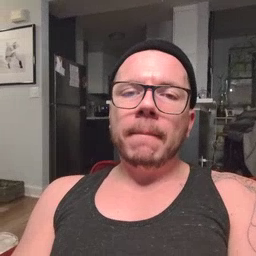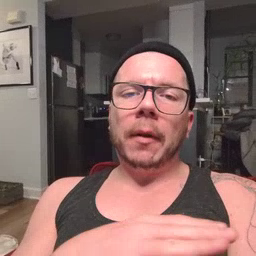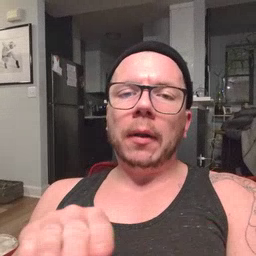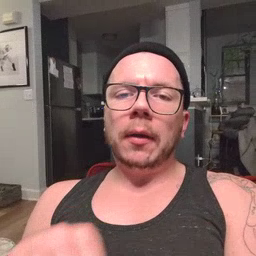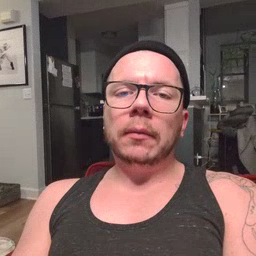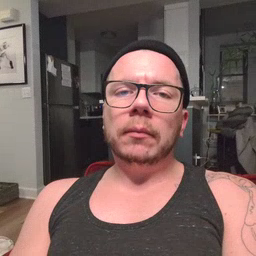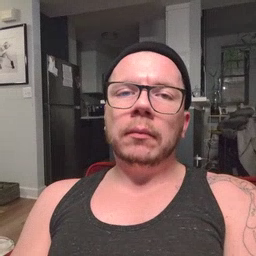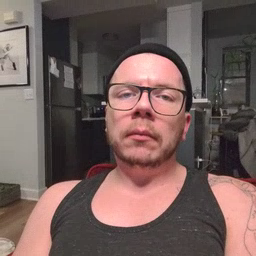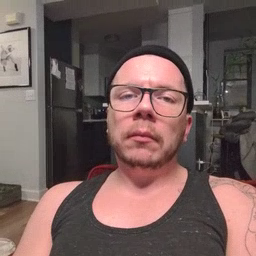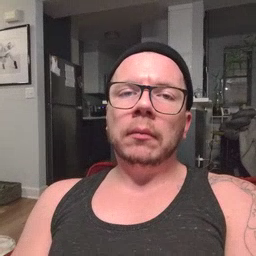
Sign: clean